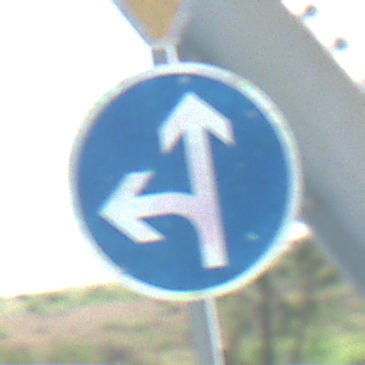
Verkehrszeichen: VorgeschriebeneFahrtrichtungGeradeausOderLinks
Zusatzzeichen oben: VorfahrtGewaehren
Umgebung: Outdoor, Special
Tageszeit: MorningAfternoon
Wetter: Clear
Licht: Natural
Jahreszeit: NotSpecified
Kontrast: HighContrast